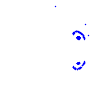
Particle: pion